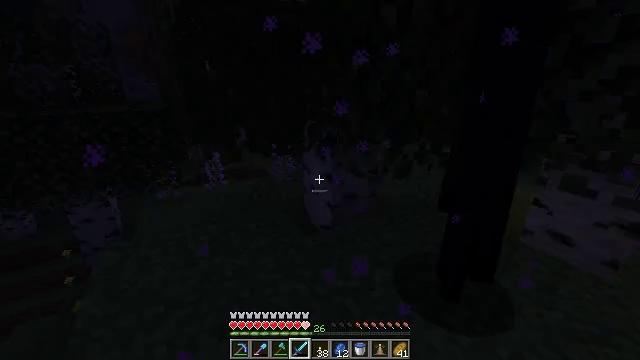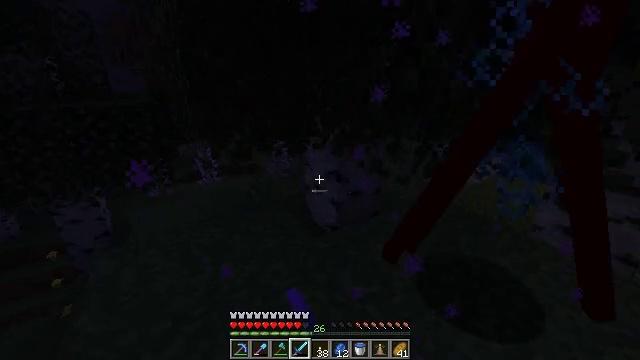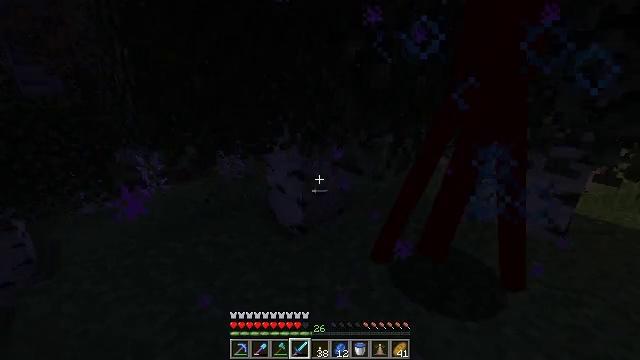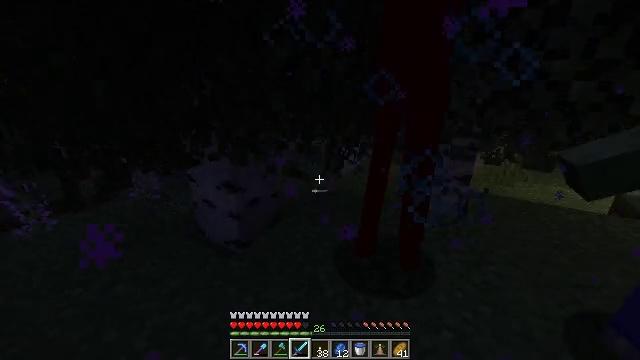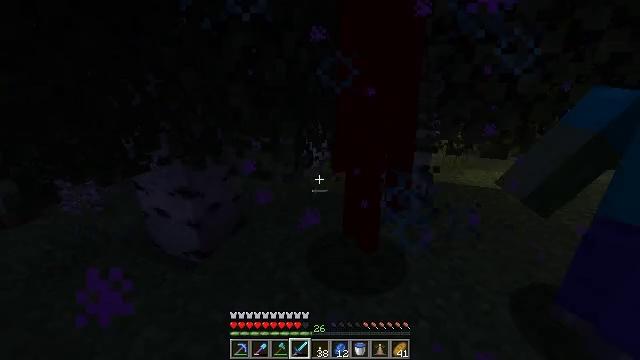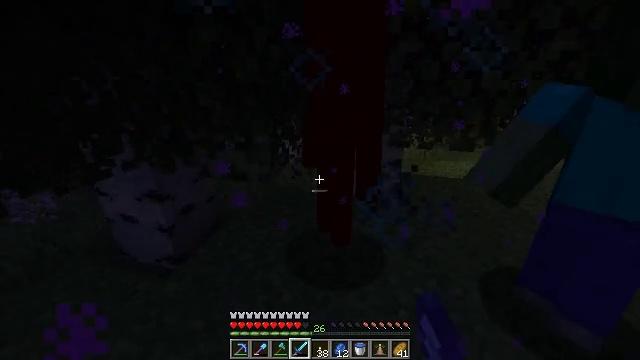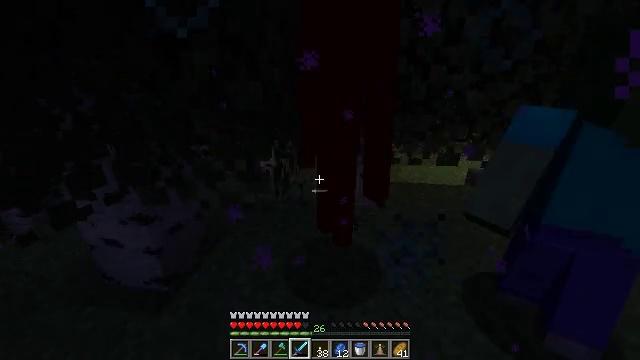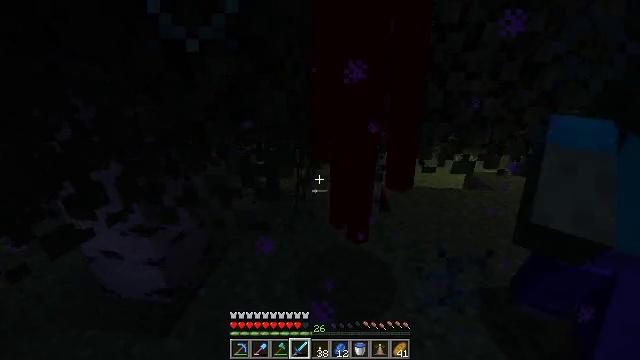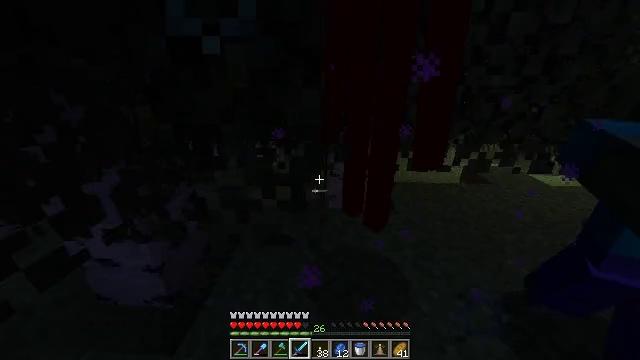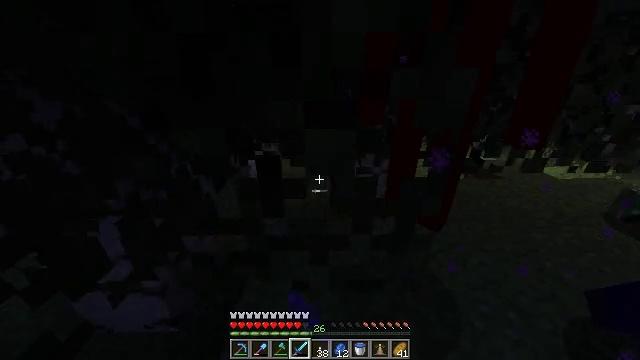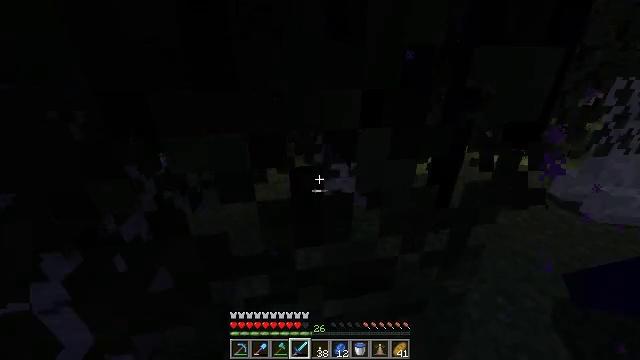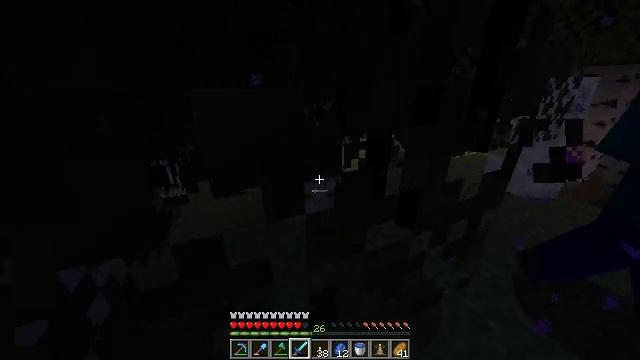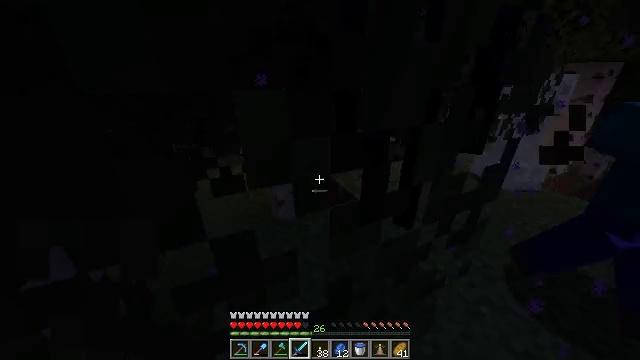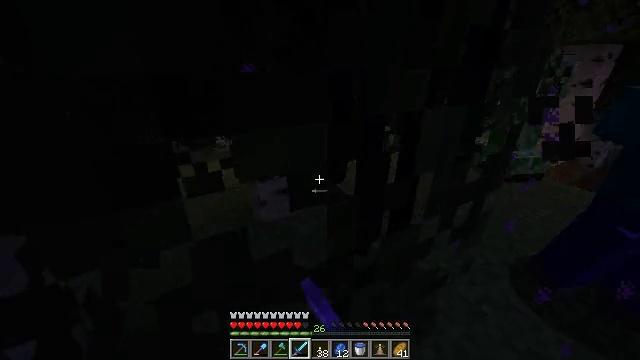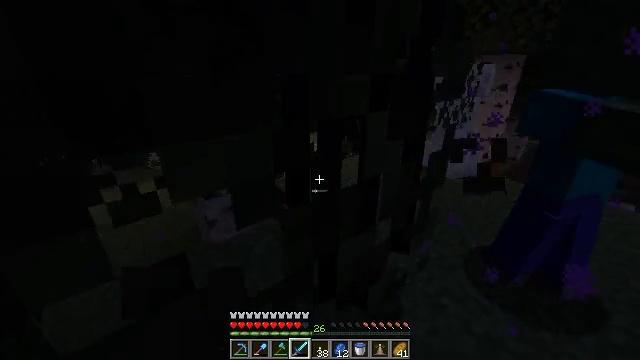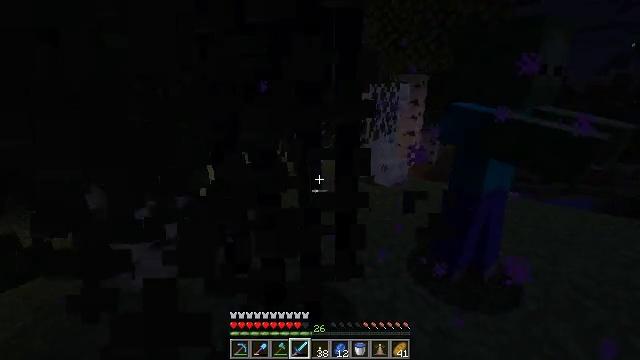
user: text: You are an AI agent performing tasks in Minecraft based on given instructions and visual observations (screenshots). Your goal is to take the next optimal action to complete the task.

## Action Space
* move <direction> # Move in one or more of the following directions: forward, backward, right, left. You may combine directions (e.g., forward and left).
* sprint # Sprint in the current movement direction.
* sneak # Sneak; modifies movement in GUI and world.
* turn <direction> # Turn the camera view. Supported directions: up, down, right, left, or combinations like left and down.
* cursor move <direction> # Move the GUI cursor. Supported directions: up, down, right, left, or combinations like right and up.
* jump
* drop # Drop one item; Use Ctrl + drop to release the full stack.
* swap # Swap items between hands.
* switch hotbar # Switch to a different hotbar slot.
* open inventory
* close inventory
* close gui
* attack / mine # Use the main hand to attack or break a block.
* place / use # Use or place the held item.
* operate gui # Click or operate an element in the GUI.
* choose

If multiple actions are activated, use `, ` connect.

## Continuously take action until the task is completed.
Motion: motion action
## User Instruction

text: Gather birch leaves using hands or shears.
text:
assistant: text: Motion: move forward and move left, turn right and down, attack / mine
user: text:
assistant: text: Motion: turn right, attack / mine
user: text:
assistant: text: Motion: turn right and up
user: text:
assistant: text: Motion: move forward, turn right, attack / mine
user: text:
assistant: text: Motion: move forward and move left, turn right, attack / mine
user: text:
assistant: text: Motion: move forward and move left, turn right and up, attack / mine
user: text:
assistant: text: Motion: move forward and move left, turn right
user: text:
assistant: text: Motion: move forward and move left, turn right and down, attack / mine
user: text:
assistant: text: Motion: move forward and move left, turn right and down, attack / mine
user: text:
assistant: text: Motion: move forward and move left, turn right, attack / mine
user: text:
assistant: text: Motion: move forward and move left, turn right
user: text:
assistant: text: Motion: move forward and move left, turn right, attack / mine
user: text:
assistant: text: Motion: move forward and move left, turn right, attack / mine
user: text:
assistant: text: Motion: move forward and move left, turn right and up, attack / mine
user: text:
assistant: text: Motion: move forward and move left, turn right and up, attack / mine
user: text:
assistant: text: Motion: turn right, attack / mine
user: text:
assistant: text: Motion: turn right, attack / mine
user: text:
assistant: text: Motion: turn right and up, attack / mine
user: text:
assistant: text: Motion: turn right, attack / mine
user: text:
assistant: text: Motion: attack / mine